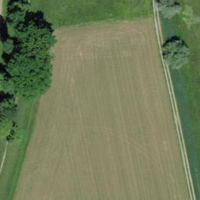
EUNIS habitat code: 52
Species observed at this site:
Papilio machaon